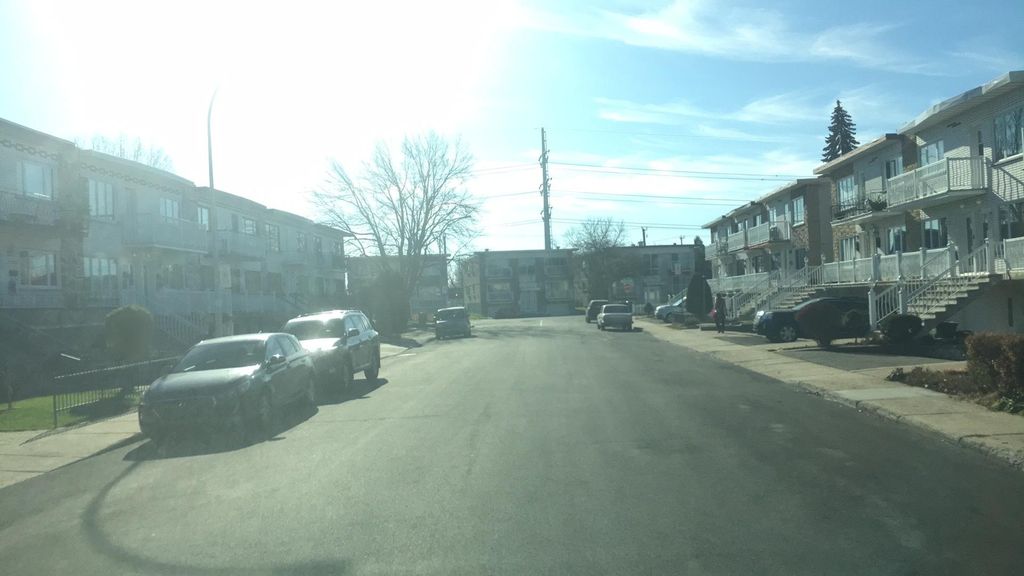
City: montreal